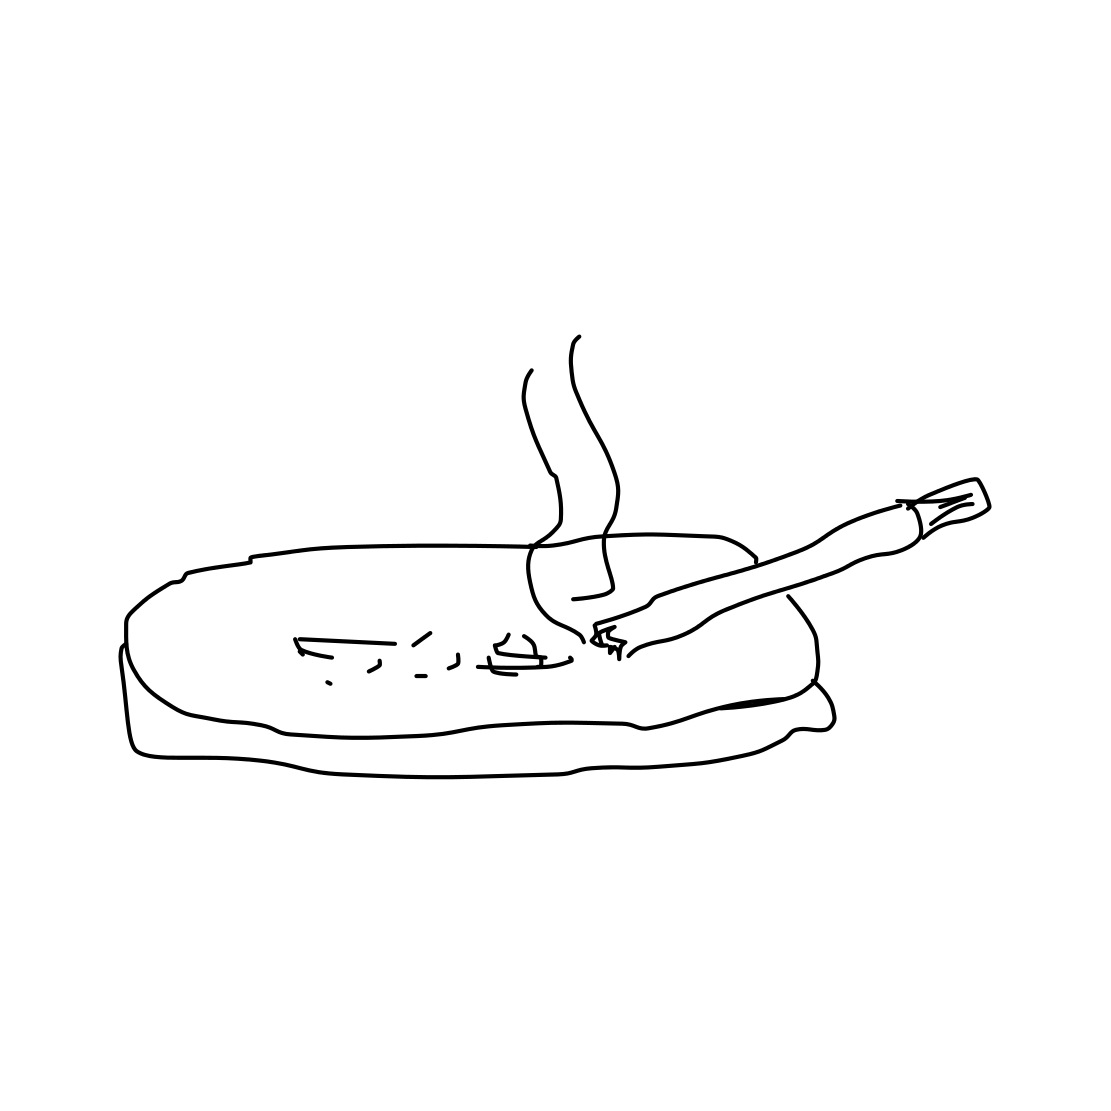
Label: ashtray